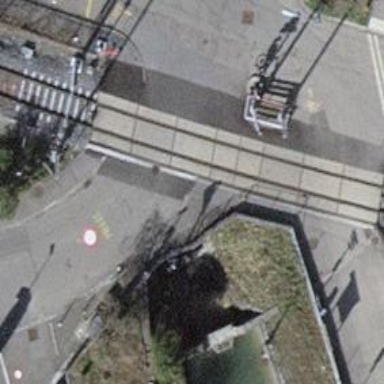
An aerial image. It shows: Level crossing on the railway with lights and full barrier.